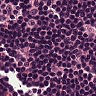
Metastatic tissue present: no